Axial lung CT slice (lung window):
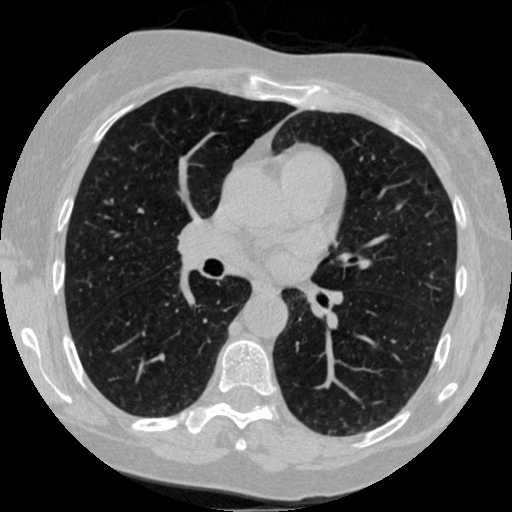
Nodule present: no